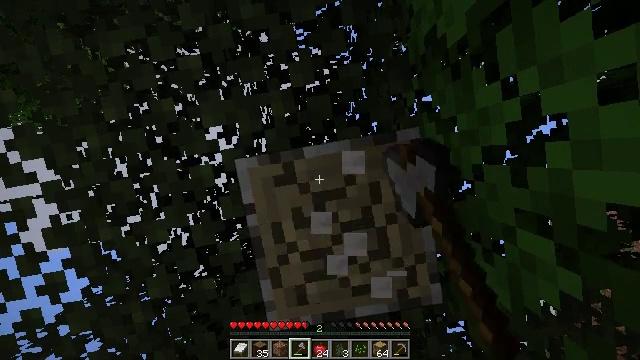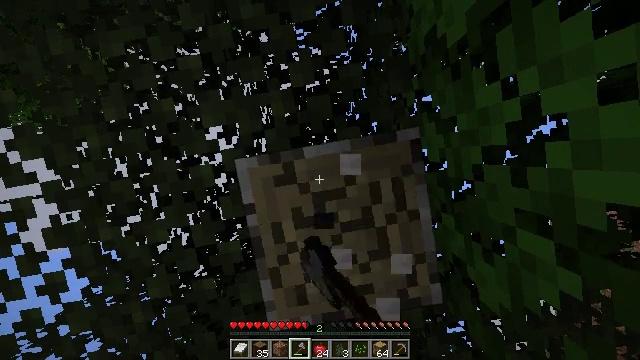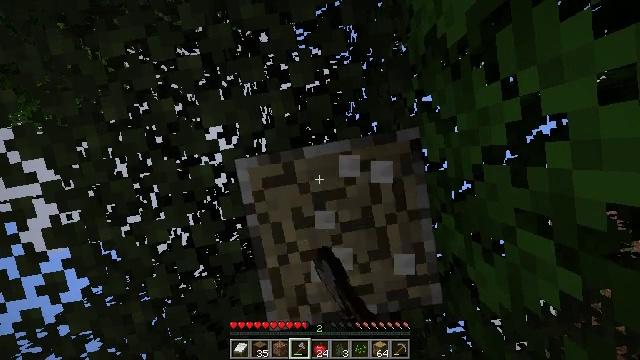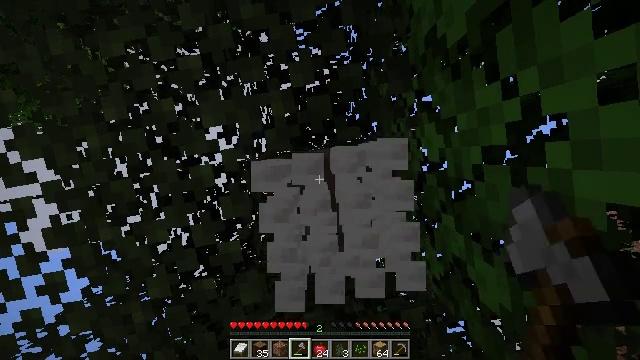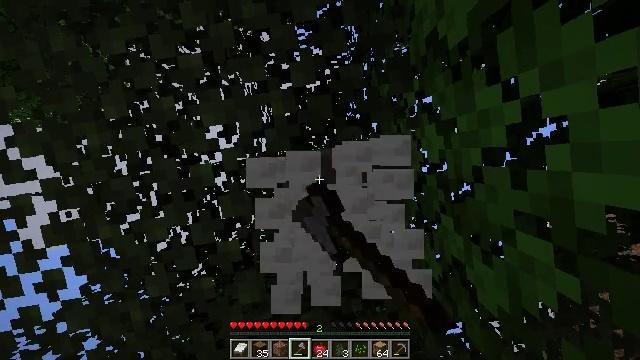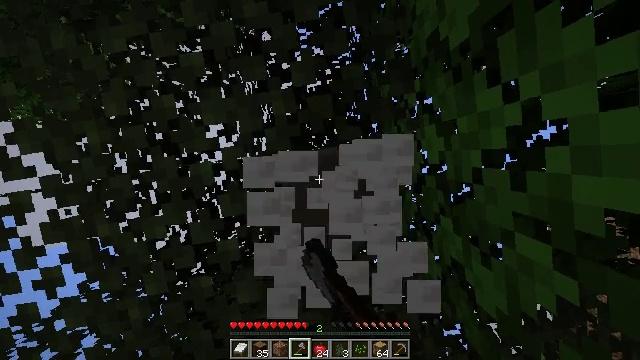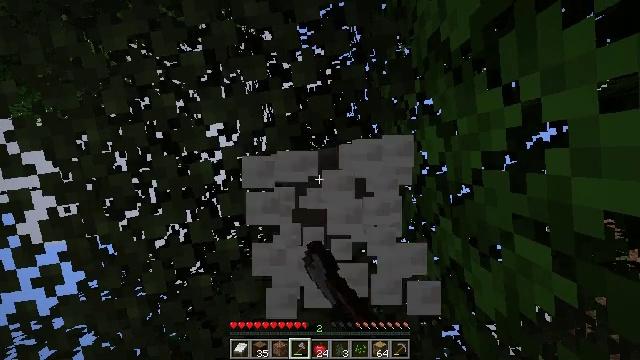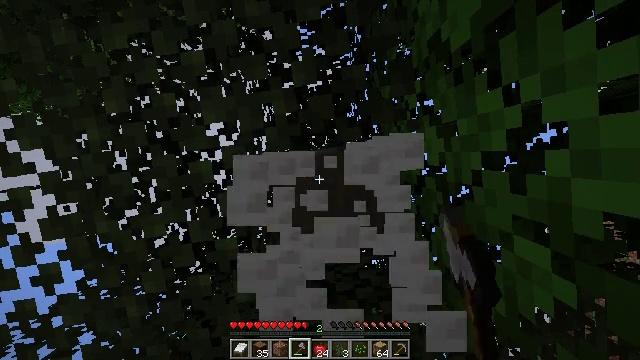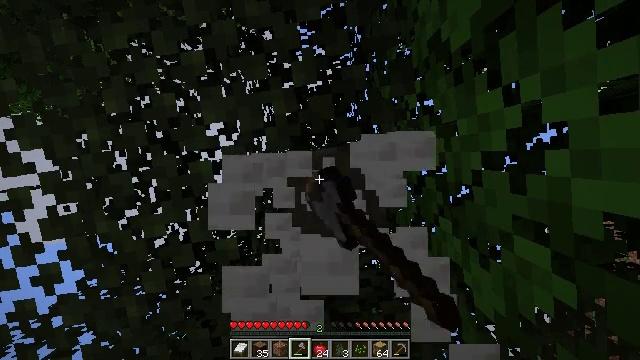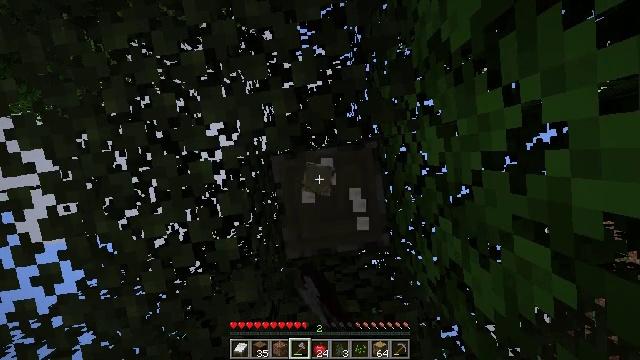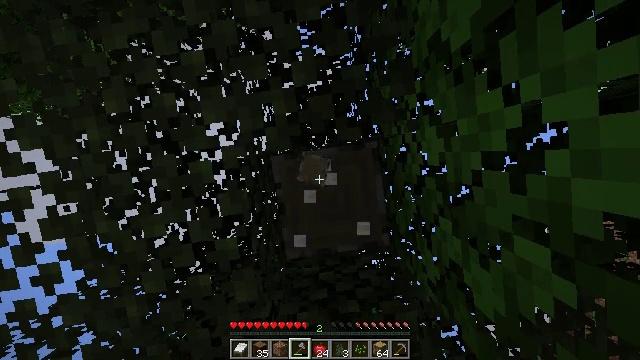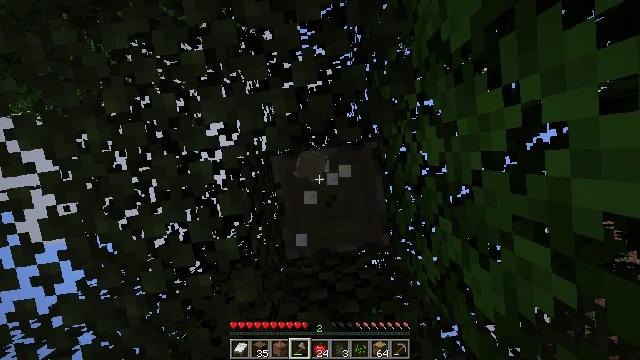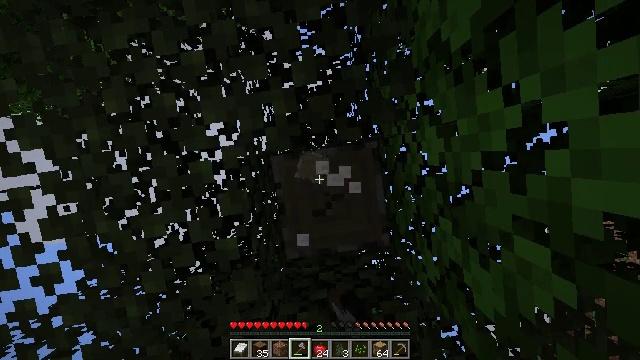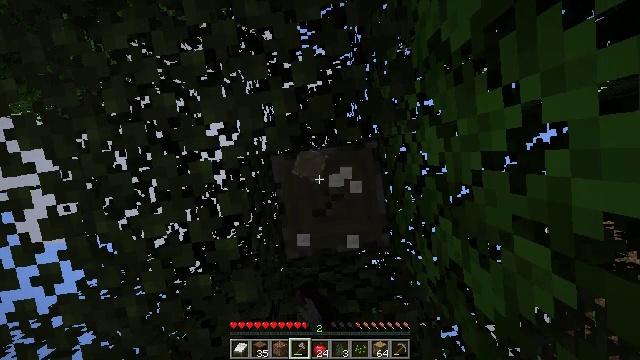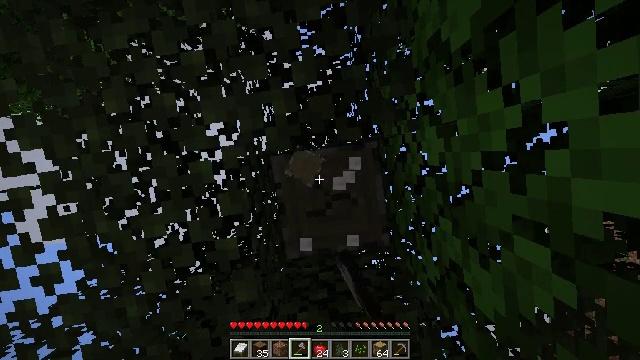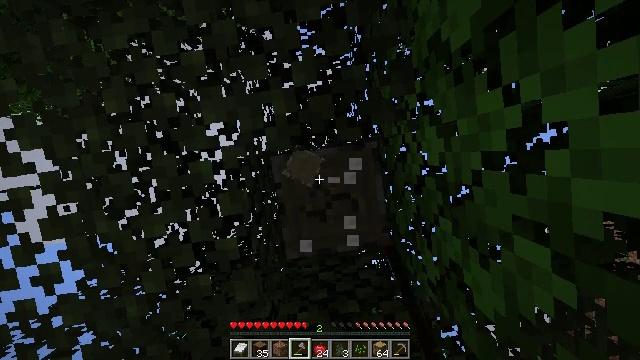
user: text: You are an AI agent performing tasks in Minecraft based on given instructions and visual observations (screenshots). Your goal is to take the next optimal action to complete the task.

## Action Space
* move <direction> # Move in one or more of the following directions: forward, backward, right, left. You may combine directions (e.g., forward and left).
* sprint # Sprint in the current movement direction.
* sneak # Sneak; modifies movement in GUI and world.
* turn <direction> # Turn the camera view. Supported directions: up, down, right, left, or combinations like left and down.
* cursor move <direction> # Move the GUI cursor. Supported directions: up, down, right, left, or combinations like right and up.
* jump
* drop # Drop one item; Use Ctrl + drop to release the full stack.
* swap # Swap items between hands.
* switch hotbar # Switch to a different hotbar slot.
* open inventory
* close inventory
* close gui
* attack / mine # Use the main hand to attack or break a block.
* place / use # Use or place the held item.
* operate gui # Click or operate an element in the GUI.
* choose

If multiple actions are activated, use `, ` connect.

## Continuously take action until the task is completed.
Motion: motion action
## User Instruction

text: Harvest birch logs from birch trees.
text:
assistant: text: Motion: attack / mine
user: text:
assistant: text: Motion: attack / mine
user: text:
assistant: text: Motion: attack / mine
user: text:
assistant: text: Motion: attack / mine
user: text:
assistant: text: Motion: attack / mine
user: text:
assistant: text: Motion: attack / mine
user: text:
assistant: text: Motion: attack / mine
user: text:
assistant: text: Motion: attack / mine
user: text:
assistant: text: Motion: attack / mine
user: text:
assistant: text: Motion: attack / mine
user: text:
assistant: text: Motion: attack / mine
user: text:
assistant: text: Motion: attack / mine
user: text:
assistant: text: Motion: attack / mine
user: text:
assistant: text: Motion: attack / mine
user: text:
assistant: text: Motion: attack / mine
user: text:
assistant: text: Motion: attack / mine
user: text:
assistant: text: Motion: attack / mine
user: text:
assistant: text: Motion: attack / mine
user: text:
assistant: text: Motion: attack / mine
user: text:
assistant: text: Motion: attack / mine
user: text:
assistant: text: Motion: attack / mine
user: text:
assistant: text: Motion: attack / mine
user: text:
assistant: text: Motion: attack / mine
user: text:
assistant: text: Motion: attack / mine
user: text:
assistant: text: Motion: attack / mine
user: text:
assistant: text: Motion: attack / mine
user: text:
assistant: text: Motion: attack / mine
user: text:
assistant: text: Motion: attack / mine
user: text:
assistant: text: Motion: attack / mine
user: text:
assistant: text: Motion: attack / mine